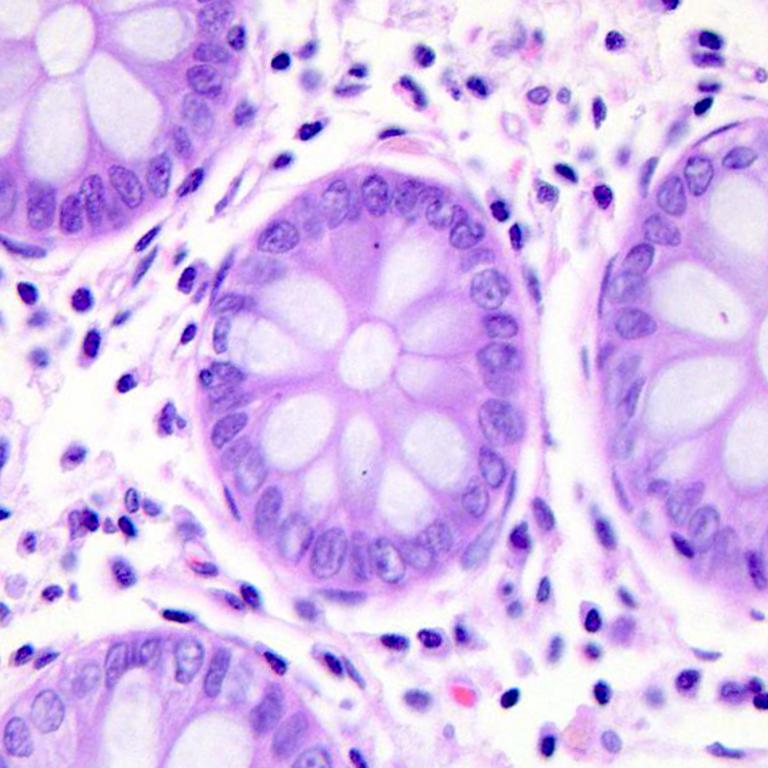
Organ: colon
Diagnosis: benign